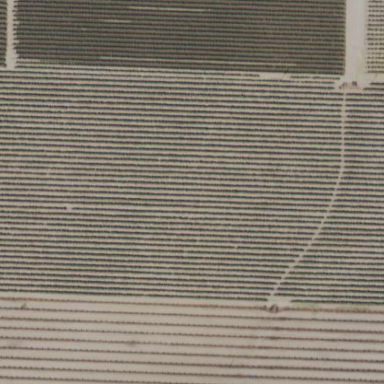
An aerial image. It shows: Vineyard with grape crops.